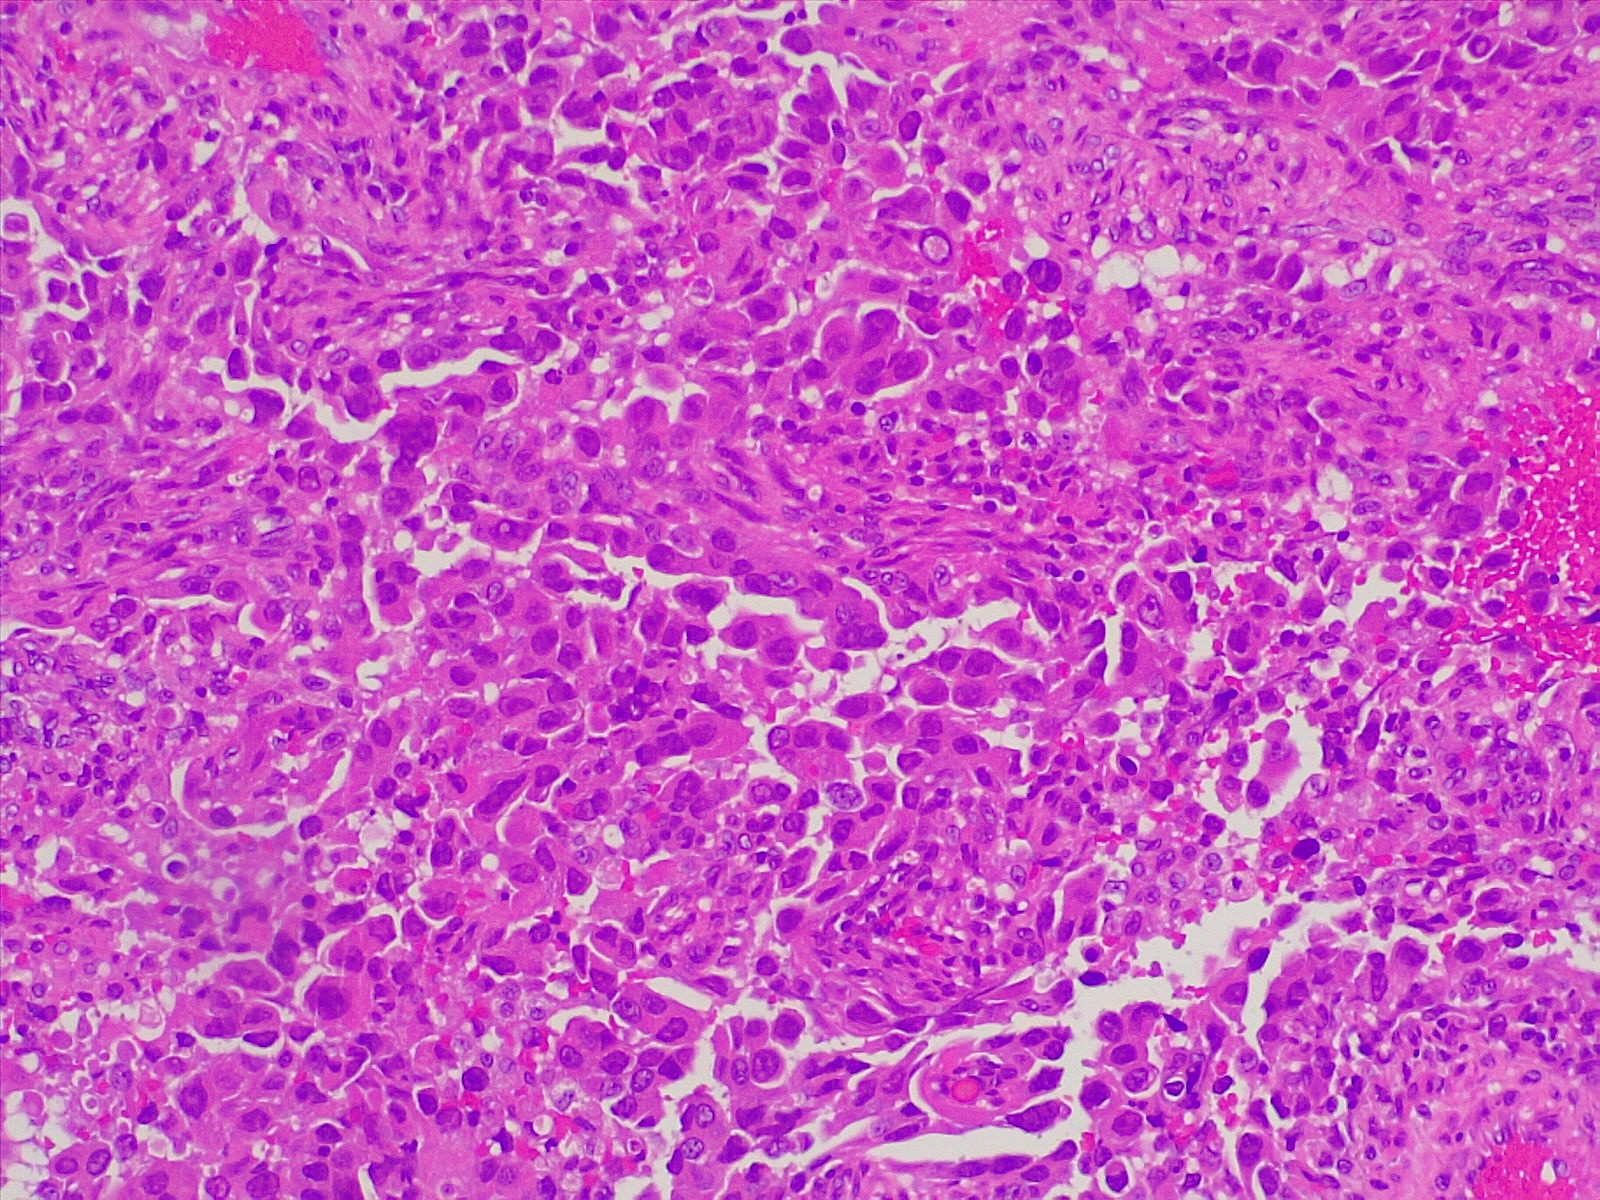
Label: lung adenocarcinoma, poorly differentiated